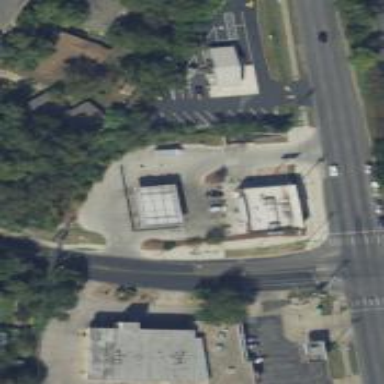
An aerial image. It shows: Convenience shop.